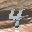
Label: 4